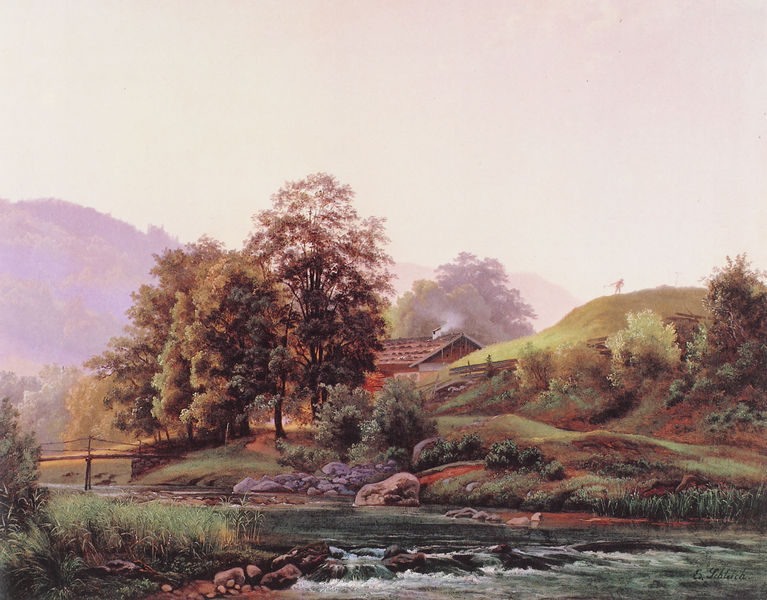
Titel: Morgenlandschaft mit Gehöft am Wildbach
Künstler: Eduard d. Ä Schleich
Institution: Privatbesitz
Schlagwörter: baum, berg, blau, blätter, felsen, gemälde, himmel, laub, mann, schatten, wasser, weiß, bäume, fluss, gelb, grün, landschaft, see, ufer, braun, licht, schwarz, dach, gebäude, gras, haus, rot, weg, malerei, mensch, steine, bach, hügel, schilf, strauch, brücke, busch, büsche, gewässer, qualm, rauch, land, klassizismus, wald, arbeit, kamin, schornstein, stilleben, stillleben, wellen, ernte, berge, gebirge, hof, romantik, dampf, steg, ländlich, lanschaft, fließen, sense, brücken, baume, schnitter, hus, 1900, 1800